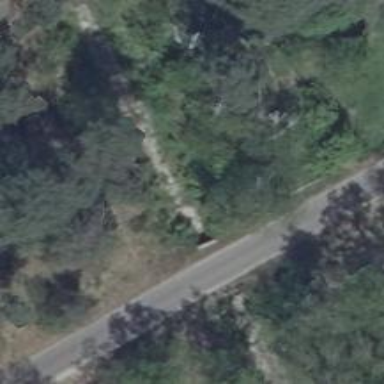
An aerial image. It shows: Unclassified road with asphalt surface crossing bridge.